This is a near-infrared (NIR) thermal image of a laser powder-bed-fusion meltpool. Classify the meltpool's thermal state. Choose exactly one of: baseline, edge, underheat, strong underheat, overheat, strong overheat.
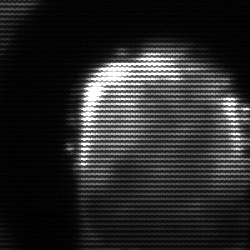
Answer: baseline